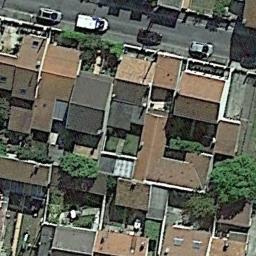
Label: dense_residential